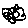
Label: flower